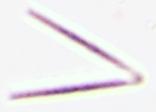
Label: Thalassionema